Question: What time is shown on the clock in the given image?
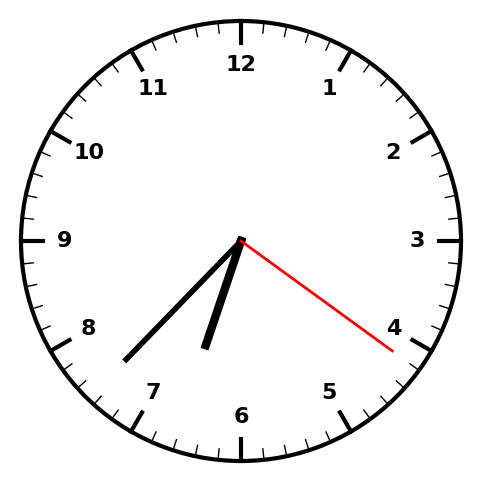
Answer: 06:37:21